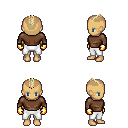
a pixel art fantasy rpg character, female body template, human, tanned skin, brown long-sleeve shirt, white pants, white blonde short mohawk hairstyle, gold gloves, four views (front, back, left, right), 2x2 character sprite sheet, small pixel art, hard edges, no anti-aliasing